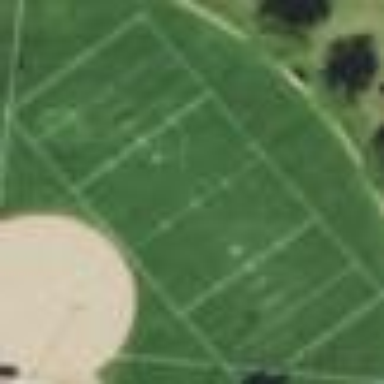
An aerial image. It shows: Soccer pitch designated for leisure and sports activities.